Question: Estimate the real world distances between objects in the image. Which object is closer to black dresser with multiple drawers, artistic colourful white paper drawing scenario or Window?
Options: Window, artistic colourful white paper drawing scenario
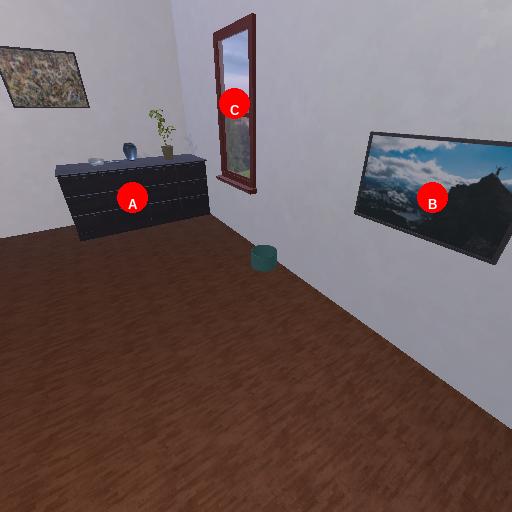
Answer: Window